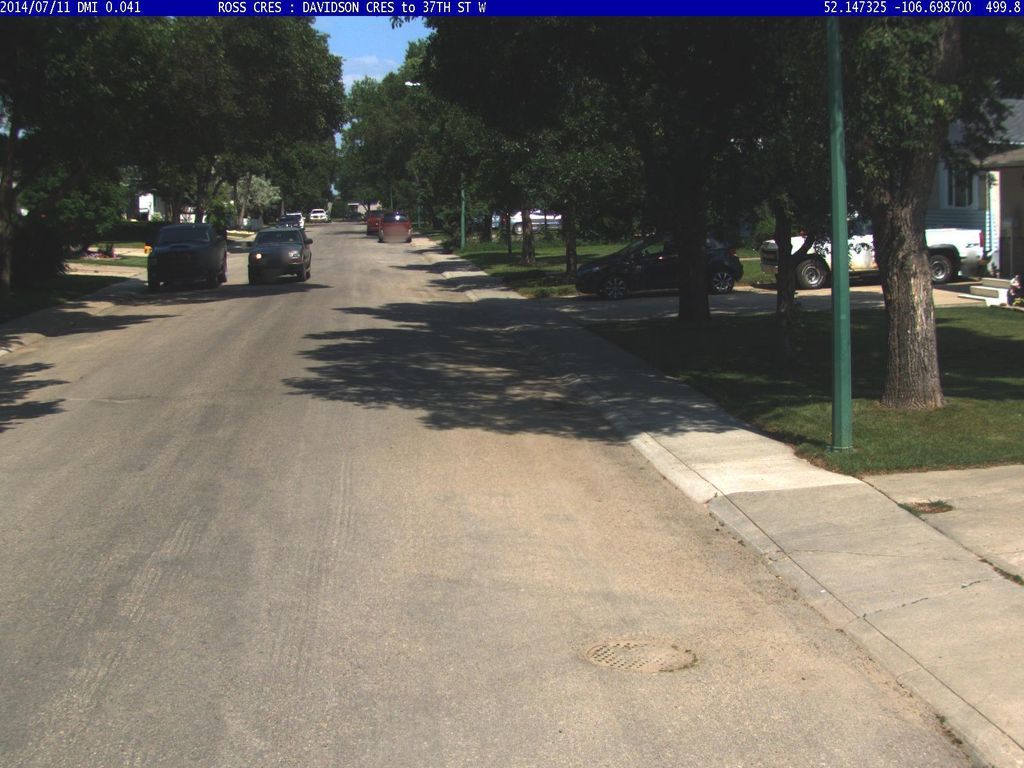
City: saskatoon